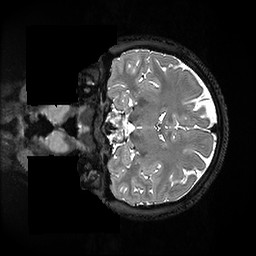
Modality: T2w
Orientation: coronal
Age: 21
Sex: female
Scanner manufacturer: ge
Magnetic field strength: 3 T
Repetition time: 3.202 s
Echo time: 0.06575 s